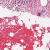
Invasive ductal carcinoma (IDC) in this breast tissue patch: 0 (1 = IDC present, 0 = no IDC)